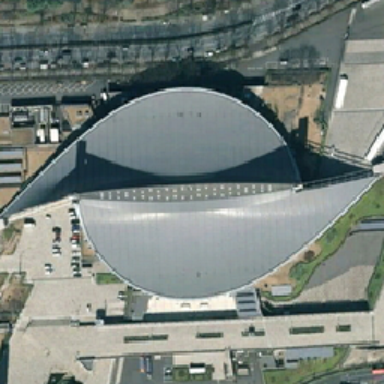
Two semi-watery gray buildings are located on the highway and some cars are parked beside them .